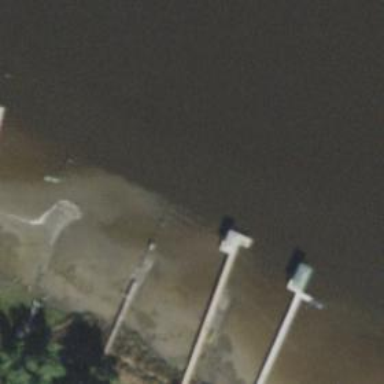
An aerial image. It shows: Man-made pier.